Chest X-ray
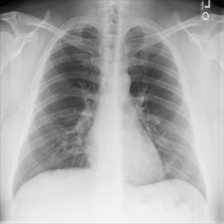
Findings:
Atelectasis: negative
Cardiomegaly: negative
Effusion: negative
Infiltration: negative
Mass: negative
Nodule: negative
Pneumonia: negative
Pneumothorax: negative
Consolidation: negative
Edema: negative
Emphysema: negative
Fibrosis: negative
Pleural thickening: negative
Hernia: negative